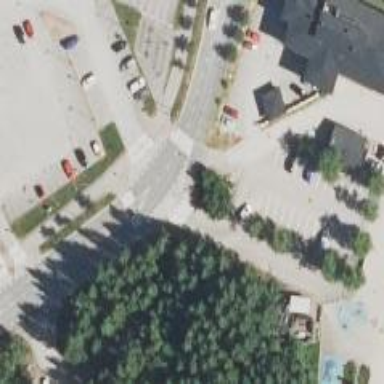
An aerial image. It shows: Uncontrolled crossing on the road.